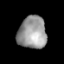
Tissue: lung
Cell type: Myeloid cells
Senescence score: 0.1822
Nuclear area (px): 908
Mean DAPI intensity: 153.587